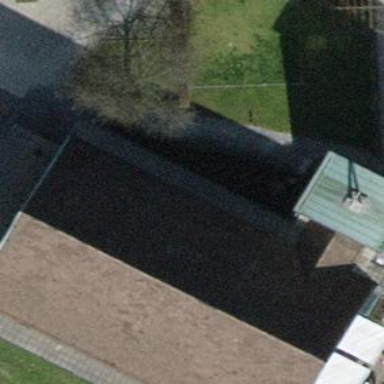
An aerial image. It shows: Building that serves as place of worship.